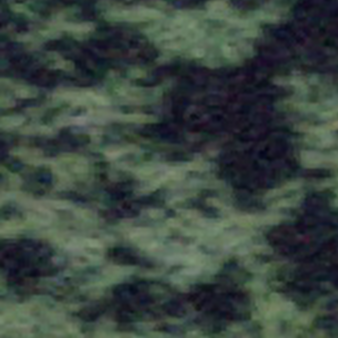
Label: other